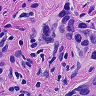
Metastatic tissue present: yes